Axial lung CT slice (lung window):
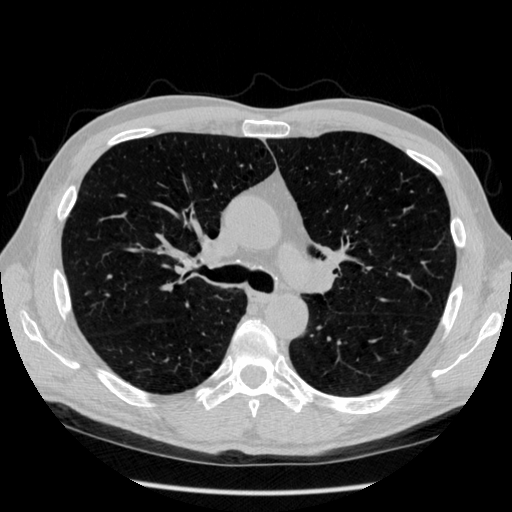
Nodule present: no